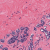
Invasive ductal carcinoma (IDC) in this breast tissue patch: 0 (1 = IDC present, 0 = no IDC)